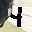
Label: 4